Interaction volume radius: 5 \u00c5
Interaction volume height: 20 \u00c5
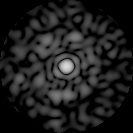
Disorder parameter: 0.8573